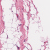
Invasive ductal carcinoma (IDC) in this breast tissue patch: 0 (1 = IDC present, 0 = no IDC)